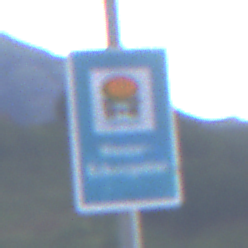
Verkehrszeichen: Wasserschutzgebiet
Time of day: SunriseSunset
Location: Outdoor (Nature)
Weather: PartlyCloudy
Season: NotSpecified
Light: Natural